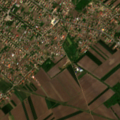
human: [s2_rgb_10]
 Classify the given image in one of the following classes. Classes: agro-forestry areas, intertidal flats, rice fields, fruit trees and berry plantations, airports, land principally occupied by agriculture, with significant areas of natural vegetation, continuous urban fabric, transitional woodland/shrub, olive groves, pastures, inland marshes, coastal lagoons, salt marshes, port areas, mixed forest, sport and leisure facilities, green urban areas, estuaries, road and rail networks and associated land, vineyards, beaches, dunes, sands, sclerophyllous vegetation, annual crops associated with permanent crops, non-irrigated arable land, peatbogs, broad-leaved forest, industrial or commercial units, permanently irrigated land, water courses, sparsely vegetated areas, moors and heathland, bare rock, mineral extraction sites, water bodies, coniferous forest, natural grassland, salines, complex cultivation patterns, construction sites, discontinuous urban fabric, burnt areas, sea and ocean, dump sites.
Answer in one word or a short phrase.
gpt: discontinuous urban fabric, non-irrigated arable land